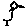
Label: bird